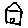
Label: house